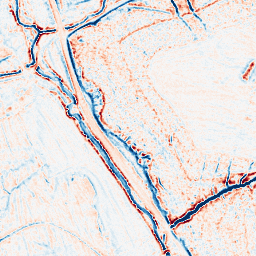
Category: edge_preserving
Decomposition family: bilateral
Decomposition parameters: d: 9
sigma_color: 75
sigma_space: 50
Upsampling method: sinc_hamming
Upsampling parameters: scale: 4
kernel_size: 8
Upsampling scale: 4